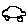
Label: car